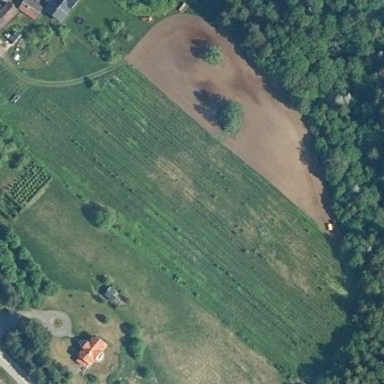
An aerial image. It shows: Farmland with berry plants as the main crop.